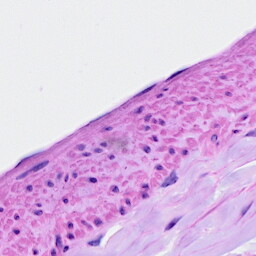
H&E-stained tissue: Ovarian